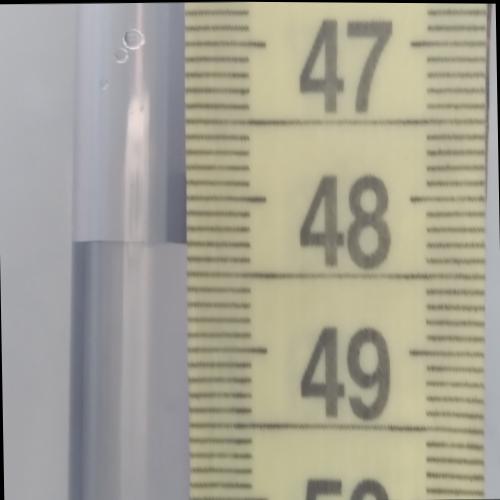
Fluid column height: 48.3 cm